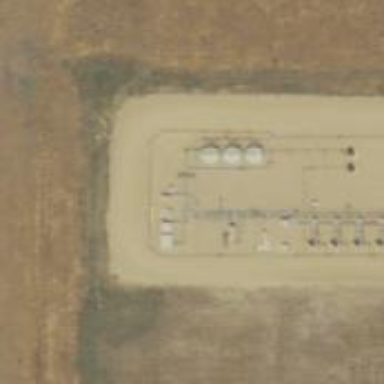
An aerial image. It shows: Storage tank with man-made structure.